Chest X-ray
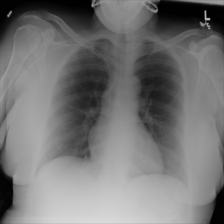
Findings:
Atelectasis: negative
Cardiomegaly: negative
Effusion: negative
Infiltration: negative
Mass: negative
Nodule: negative
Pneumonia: negative
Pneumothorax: negative
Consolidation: negative
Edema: negative
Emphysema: negative
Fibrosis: negative
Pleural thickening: negative
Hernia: negative